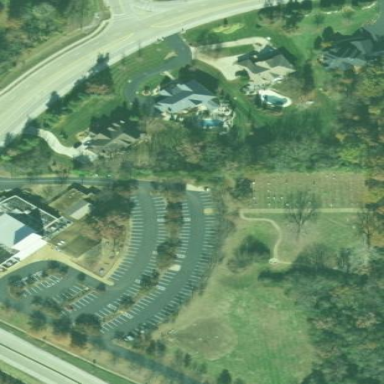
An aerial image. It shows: Graveyard.